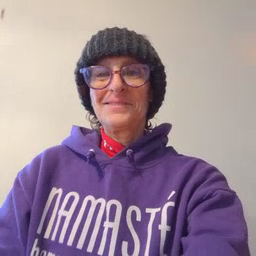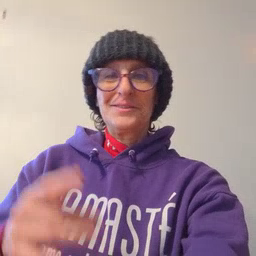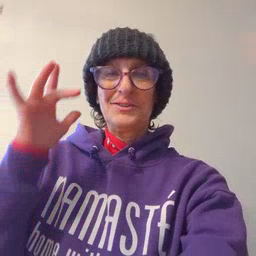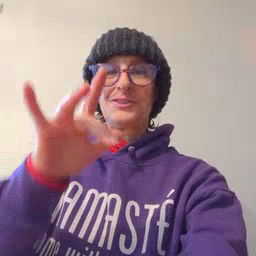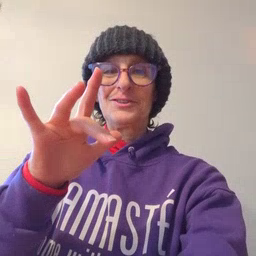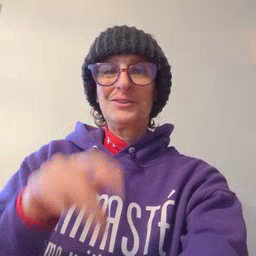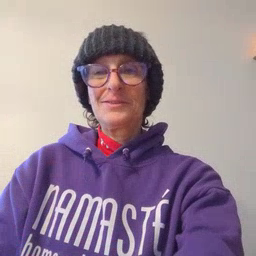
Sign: touch